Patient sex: F
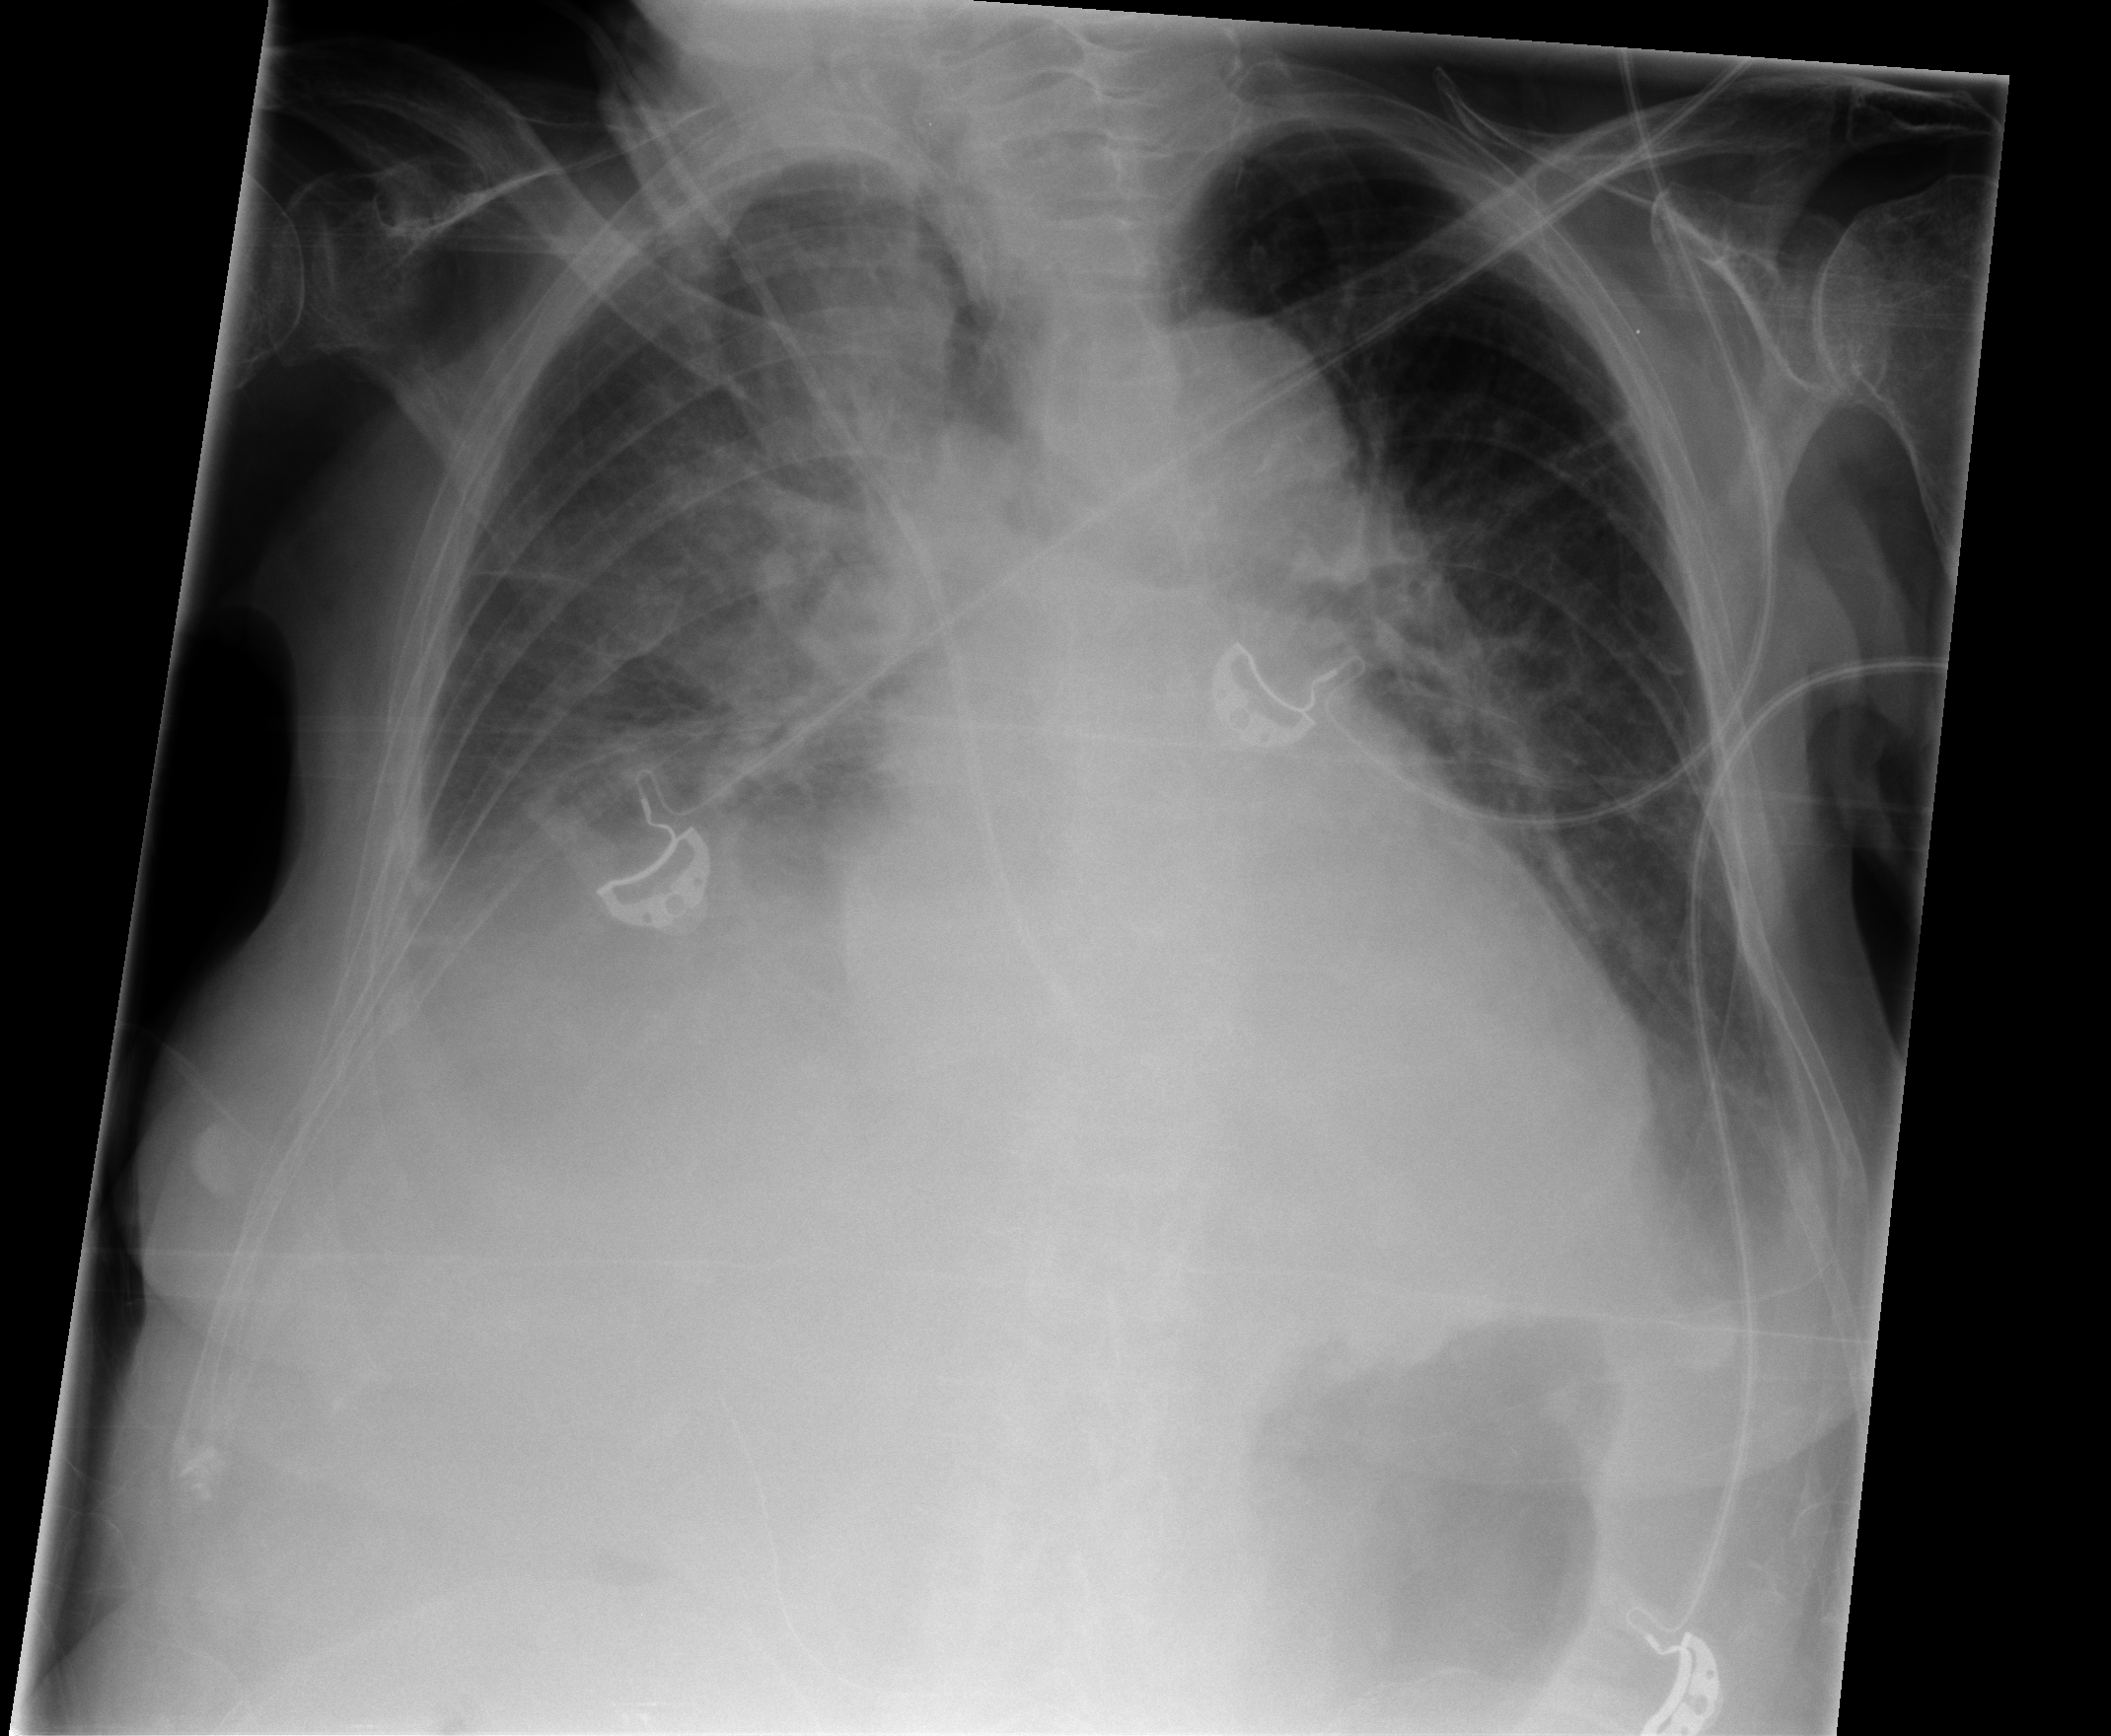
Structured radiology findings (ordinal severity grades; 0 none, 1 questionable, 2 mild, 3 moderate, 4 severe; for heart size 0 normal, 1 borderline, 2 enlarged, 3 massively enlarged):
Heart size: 2
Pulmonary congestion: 0
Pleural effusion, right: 3
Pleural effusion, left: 0
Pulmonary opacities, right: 3
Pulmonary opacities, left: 0
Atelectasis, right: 2
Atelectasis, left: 0